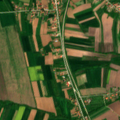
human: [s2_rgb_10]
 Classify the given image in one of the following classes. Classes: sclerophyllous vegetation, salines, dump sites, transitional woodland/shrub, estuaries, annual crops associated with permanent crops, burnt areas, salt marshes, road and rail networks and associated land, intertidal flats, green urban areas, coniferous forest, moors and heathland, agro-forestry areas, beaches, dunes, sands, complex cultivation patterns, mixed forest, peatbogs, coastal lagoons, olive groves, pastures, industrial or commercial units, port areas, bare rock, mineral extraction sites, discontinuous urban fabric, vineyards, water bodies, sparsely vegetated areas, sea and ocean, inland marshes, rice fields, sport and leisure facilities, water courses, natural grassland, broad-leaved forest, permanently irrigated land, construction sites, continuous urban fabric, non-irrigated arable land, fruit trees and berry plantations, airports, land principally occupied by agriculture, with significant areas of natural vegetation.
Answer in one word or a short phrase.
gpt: discontinuous urban fabric, non-irrigated arable land, complex cultivation patterns